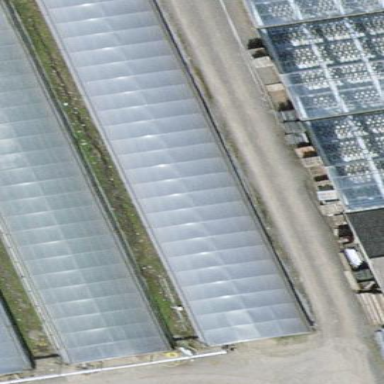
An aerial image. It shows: Greenhouse.